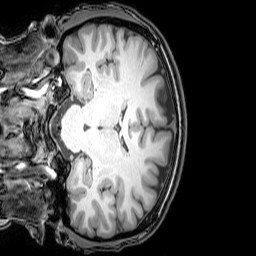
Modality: T1w
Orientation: coronal
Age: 24
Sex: female
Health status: healthy
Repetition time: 0.081 s
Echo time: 0.037 s